Question: I am getting the following exception when I try to hit a HelloWorld RESTful web service implemented using Jersey and maven on Apache Tomcat.
'''
URL: http://localhost:8080/TestRest/rest/hello/abcd
'''
com.sun.jersey.api.container.ContainerException: The ResourceConfig instance does not contain any root resource classes.
I looked at various sources on internet, they say the exception occurs because of not having class in the package structure given in web.xml, but I made sure that they are all correct.
Any help regarding this is greatly appreciated.
Following is the code of pom.xml
'''
<project xmlns="http://maven.apache.org/POM/4.0.0" xmlns:xsi="http://www.w3.org/2001/XMLSchema-instance"
xsi:schemaLocation="http://maven.apache.org/POM/4.0.0 http://maven.apache.org/maven-v4_0_0.xsd">
<modelVersion>4.0.0</modelVersion>
<groupId>my.test.rest</groupId>
<artifactId>TestRest</artifactId>
<packaging>war</packaging>
<version>0.0.1-SNAPSHOT</version>
<name>TestRest Maven Webapp</name>
<url>http://maven.apache.org</url>
<repositories>
<repository>
<id>maven2-repository.java.net</id>
<name>Java.net Repository for Maven</name>
<url>http://download.java.net/maven/2/</url>
<layout>default</layout>
</repository>
</repositories>
<dependencies>
<dependency>
<groupId>junit</groupId>
<artifactId>junit</artifactId>
<version>3.8.1</version>
<scope>test</scope>
</dependency>
<dependency>
<groupId>com.sun.jersey</groupId>
<artifactId>jersey-server</artifactId>
<version>1.8</version>
</dependency>
</dependencies>
<build>
<finalName>TestRest</finalName>
</build>
</project>
'''
This is the simple HelloWorldService.
'''
package com.rest;
import javax.ws.rs.GET;
import javax.ws.rs.Path;
import javax.ws.rs.PathParam;
import javax.ws.rs.core.Response;
@Path("/hello")
public class HelloWorldService {
@GET
@Path("/{param}")
public Response getMsg(@PathParam("param") String msg) {
String output = "Hello, " + msg;
return Response.status(200).entity(output).build();
}
}
'''
And finally, the web.xml
'''
<web-app id="WebApp_ID" version="2.4"
xmlns="http://java.sun.com/xml/ns/j2ee"
xmlns:xsi="http://www.w3.org/2001/XMLSchema-instance"
xsi:schemaLocation="http://java.sun.com/xml/ns/j2ee
http://java.sun.com/xml/ns/j2ee/web-app_2_4.xsd">
<display-name>Restful Web Application</display-name>
<servlet>
<servlet-name>HelloServlet</servlet-name>
<servlet-class>
com.sun.jersey.spi.container.servlet.ServletContainer
</servlet-class>
<init-param>
<param-name>com.sun.jersey.config.property.packages</param-name>
<param-value>com.rest</param-value>
</init-param>
<load-on-startup>1</load-on-startup>
</servlet>
<servlet-mapping>
<servlet-name>HelloServlet</servlet-name>
<url-pattern>/rest/*</url-pattern>
</servlet-mapping>
</web-app>
'''
I hope the directory structure of mine is correct too, please correct me if it isn't.

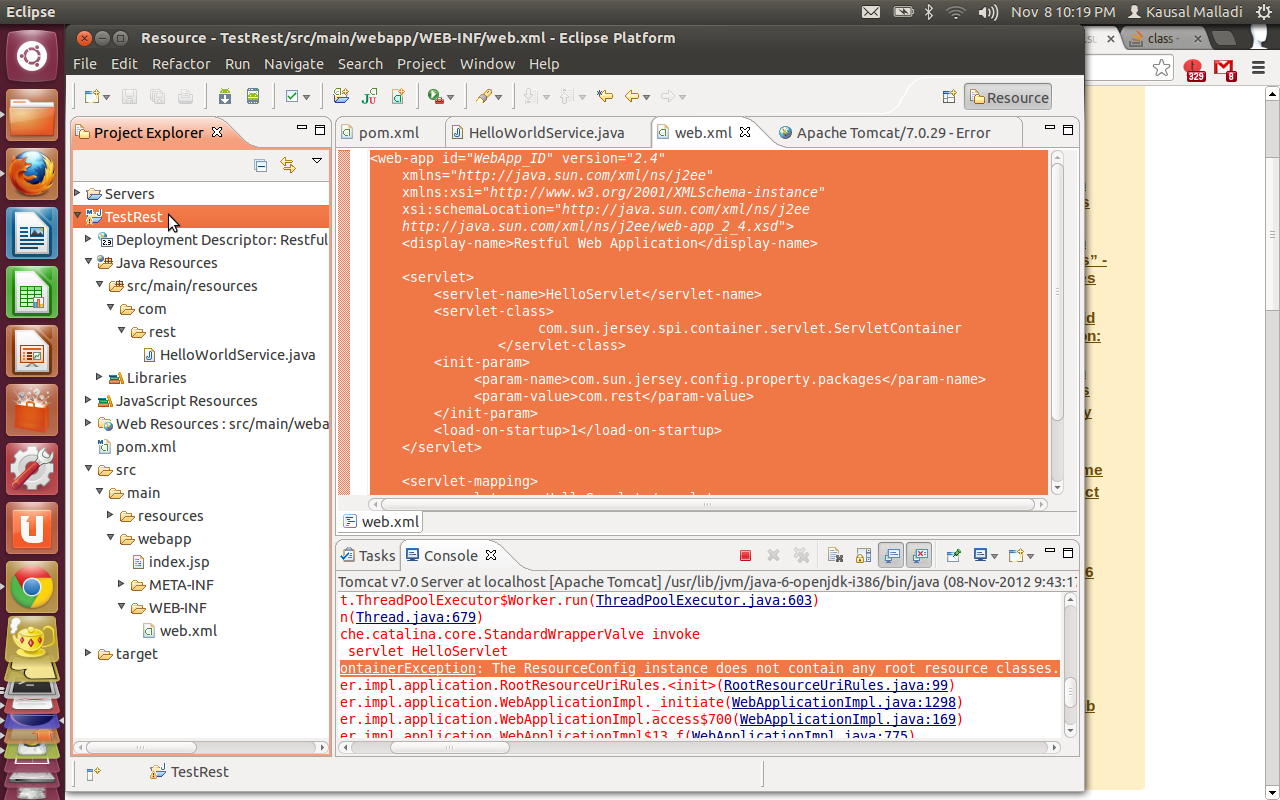
Answer: You have the HelloWorldService.java in the wrong source folder. It must be in src/main/java in src/main/resources. It's a big big difference!
It means that your Java code has not been compiled and that's why you get the error. No class that can handle the request.
Take a look at the <URL>.